Milling tool wear sample.
Tool blade image: 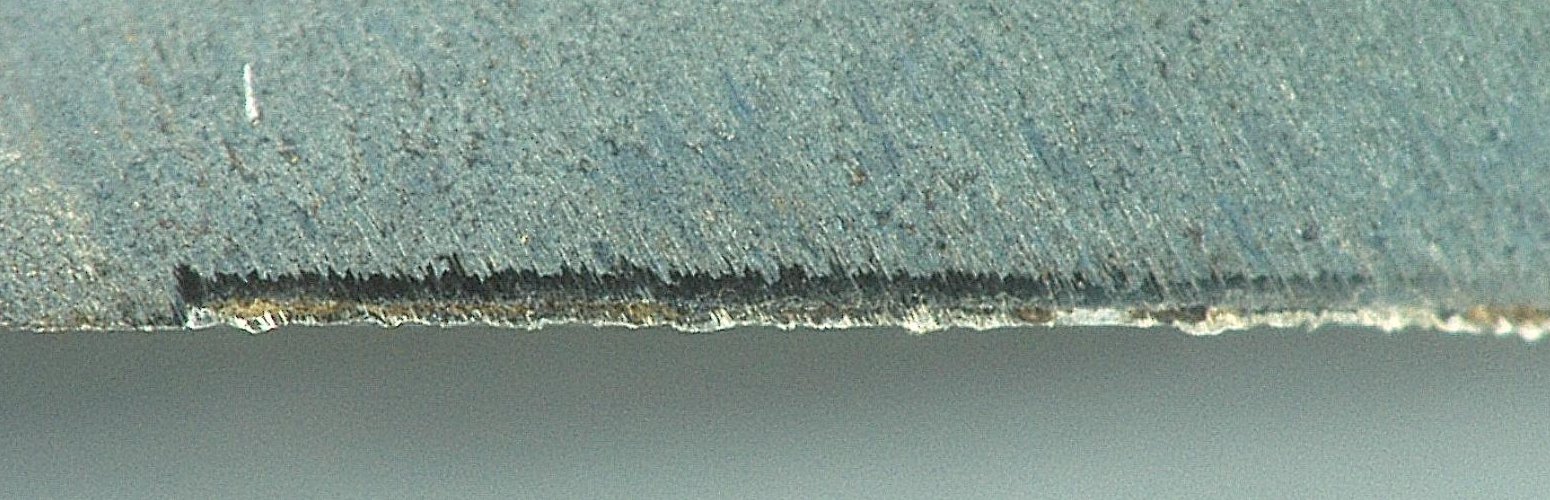
Chip image: 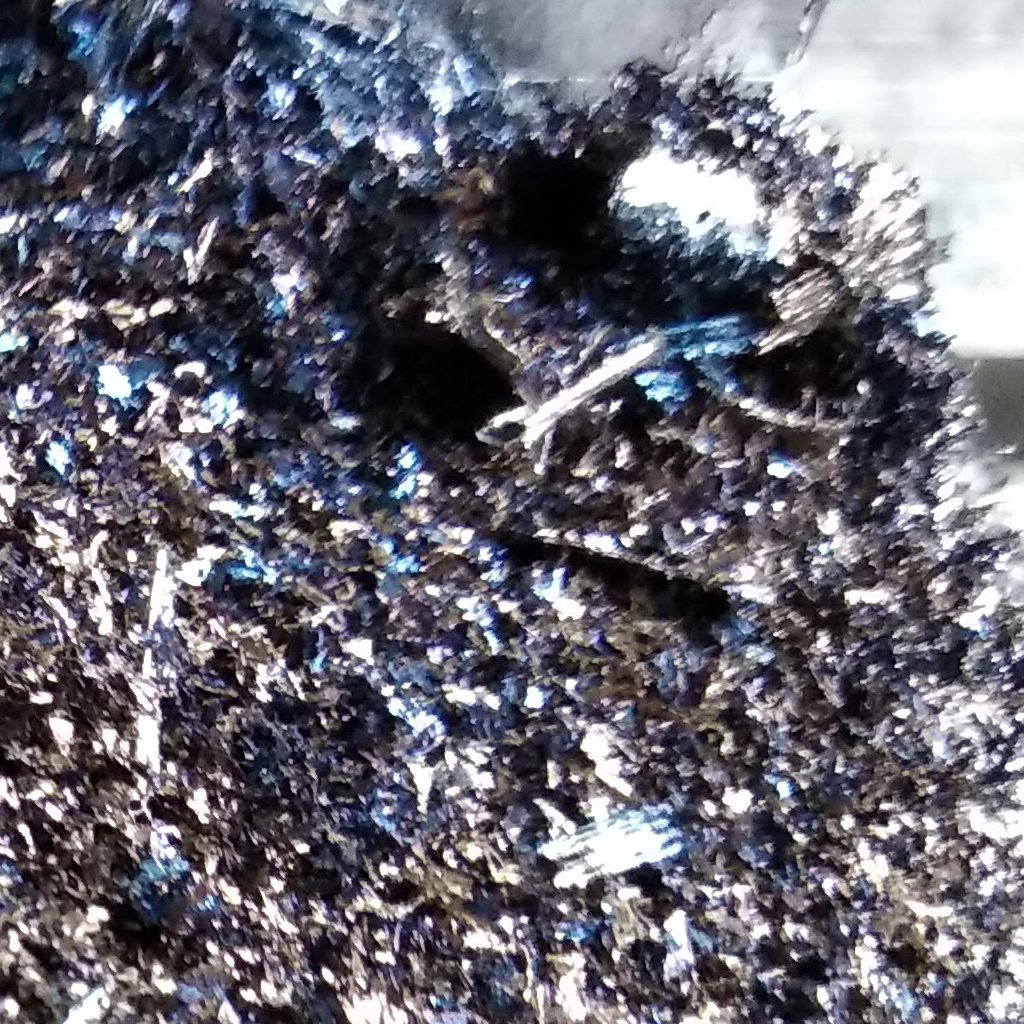
Workpiece image: 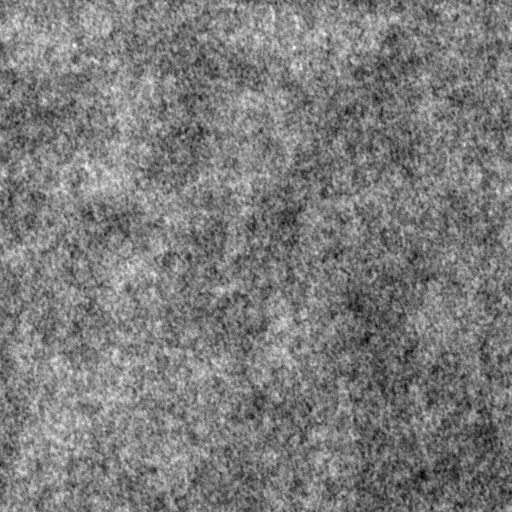
Tool wear state: used
Gaps: 0.08
Flank wear: 109.04
Overhang: 46.93
Force-signal Mel-spectrograms (X, Y, Z axes): 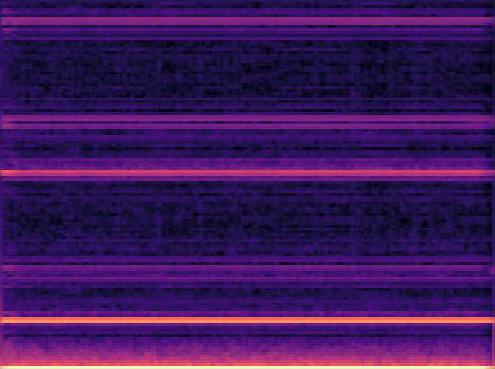 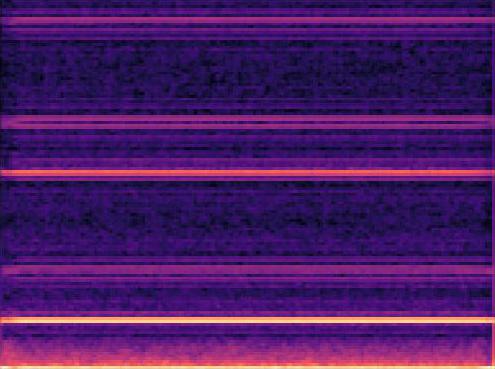 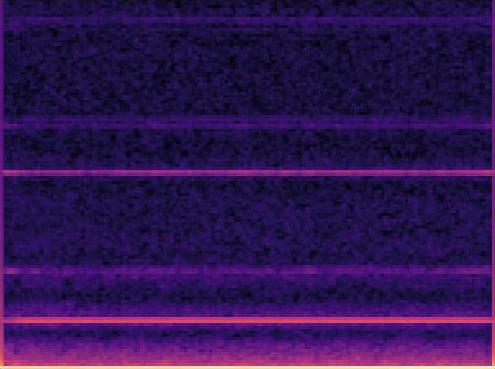
Force-signal scalograms (X, Y, Z axes): 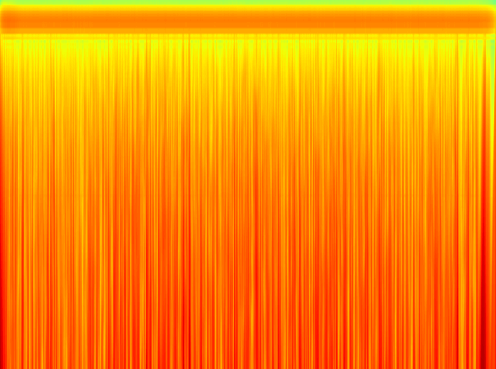 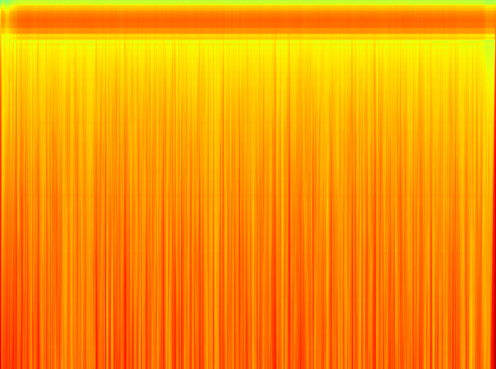 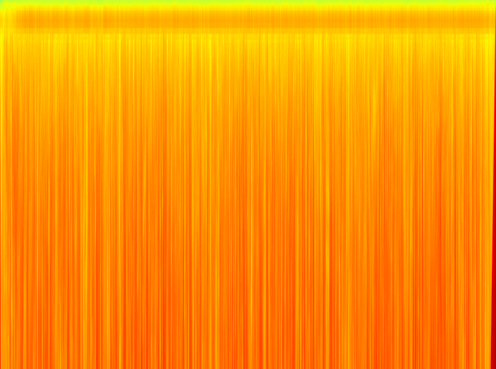
Force phase: accelerated_severe_wear